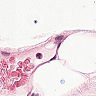
Metastatic tissue present: no